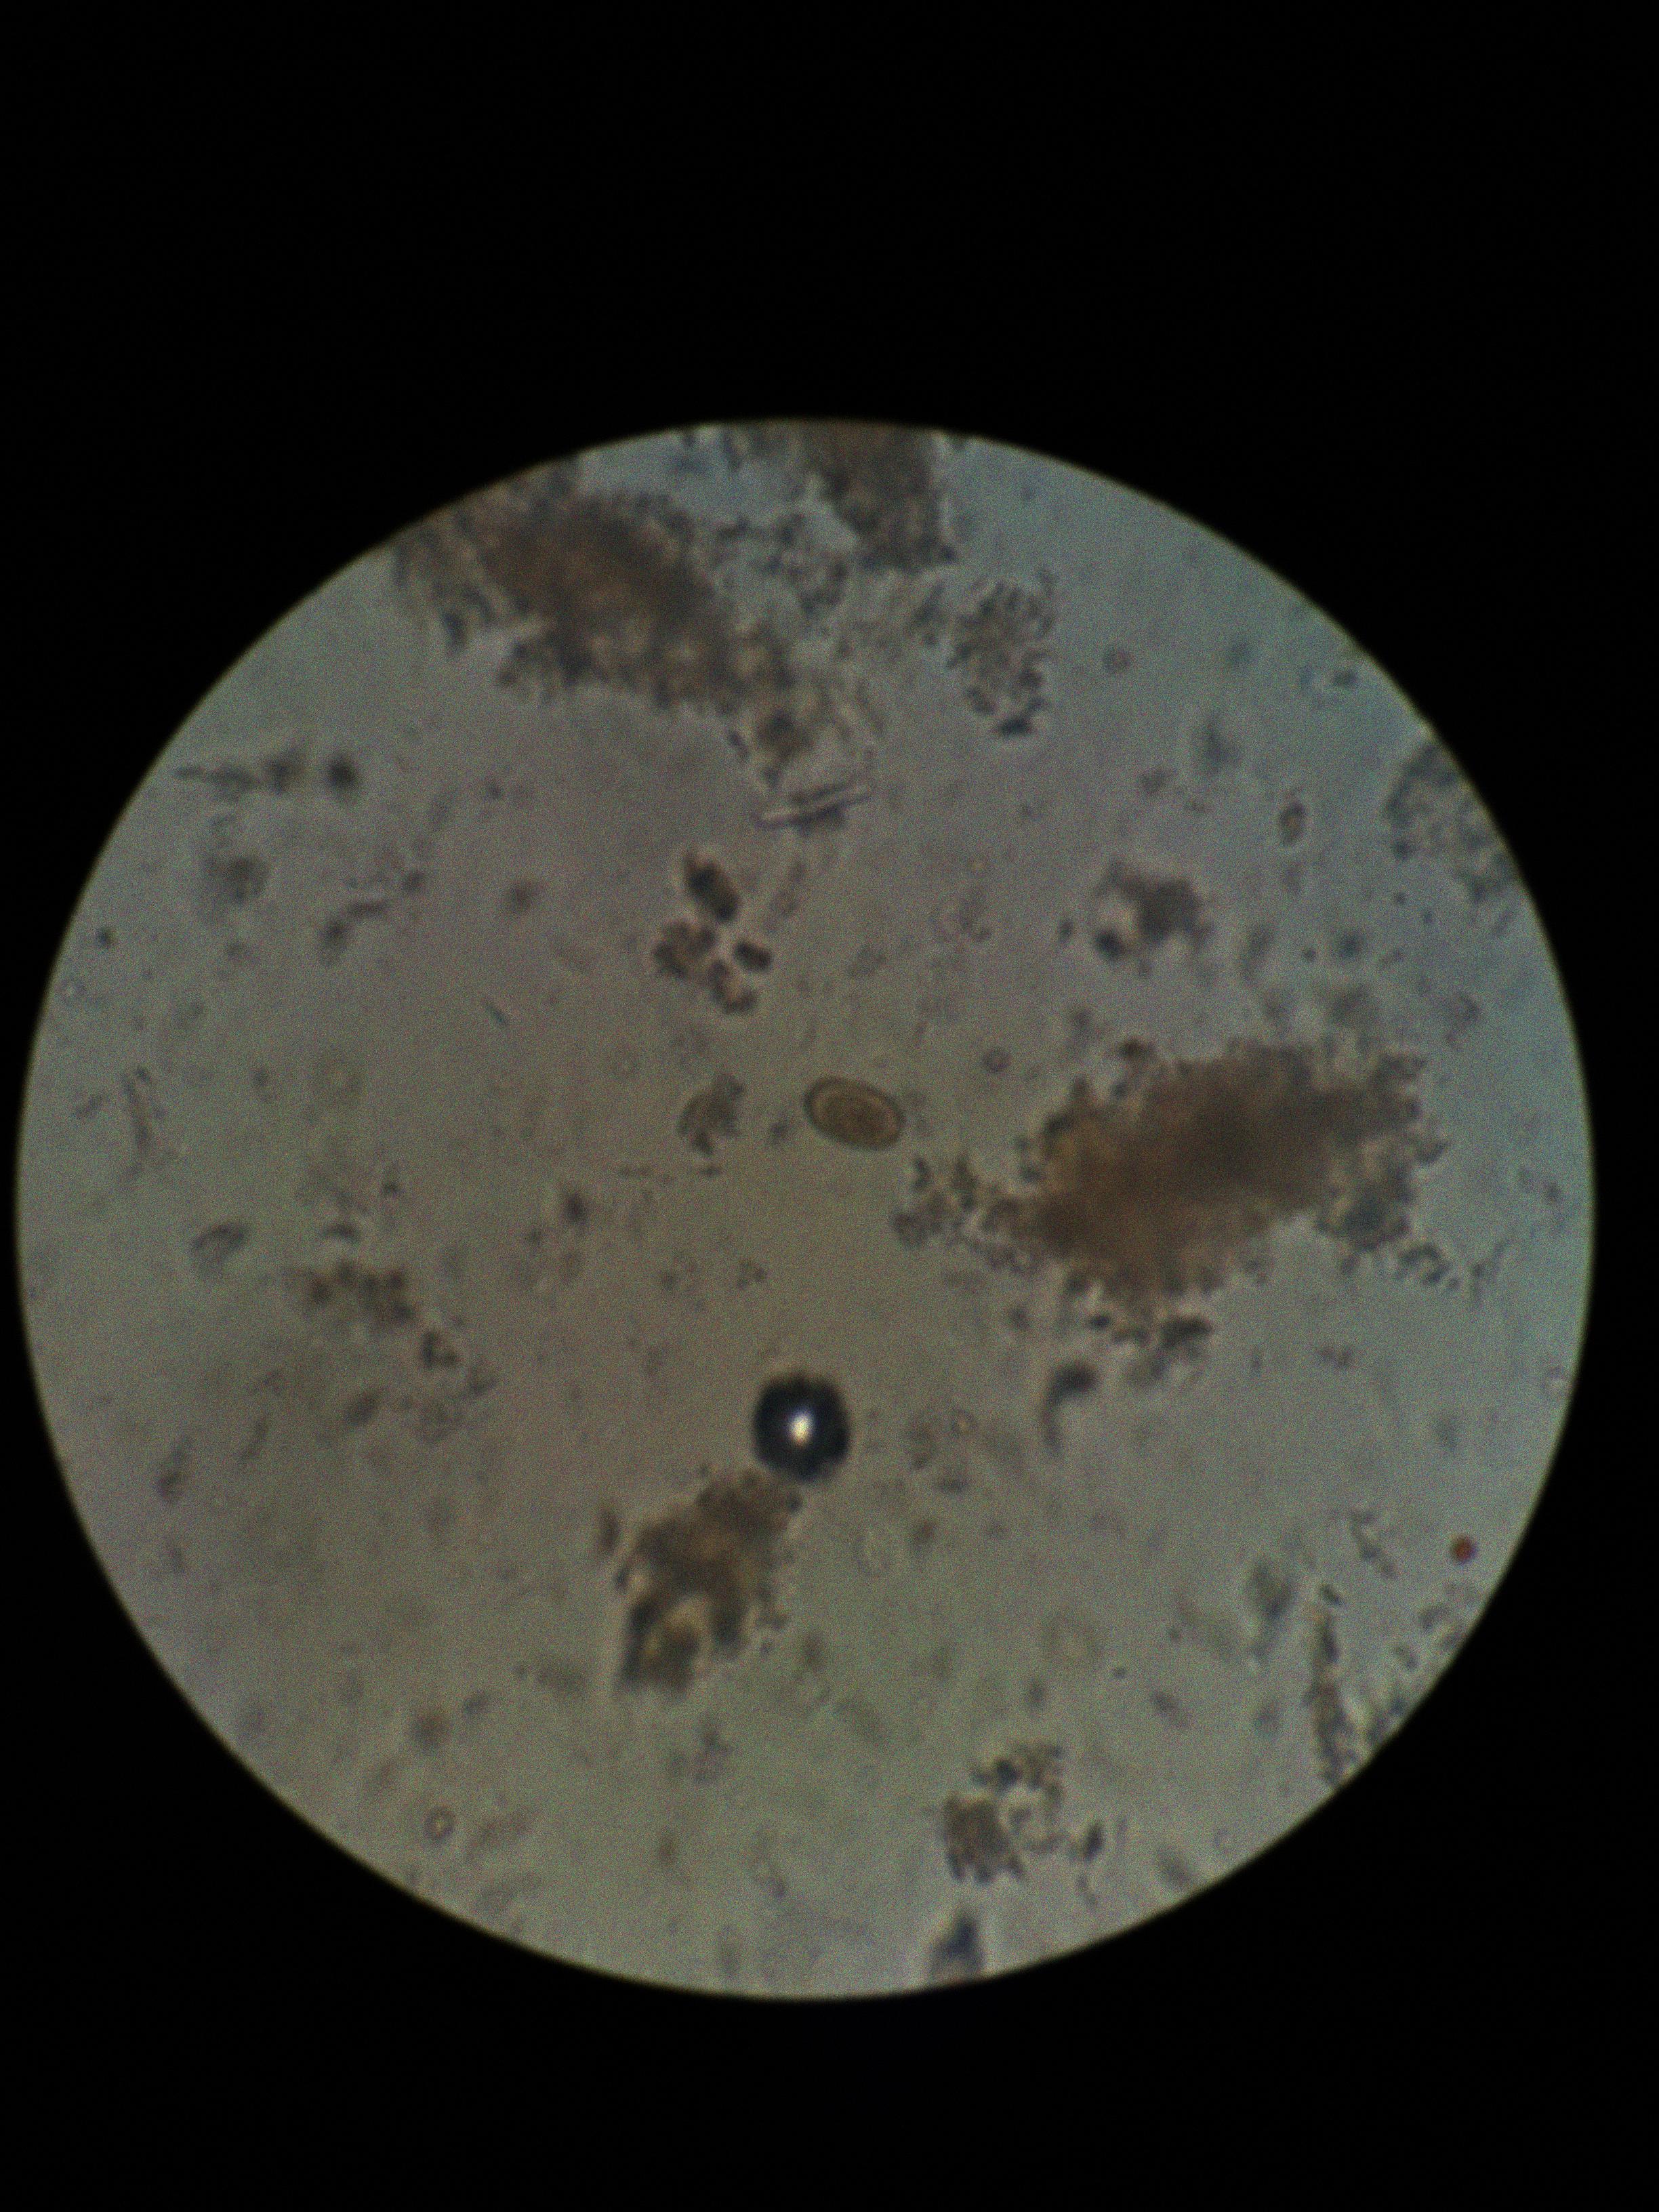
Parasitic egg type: Capillaria philippinensis